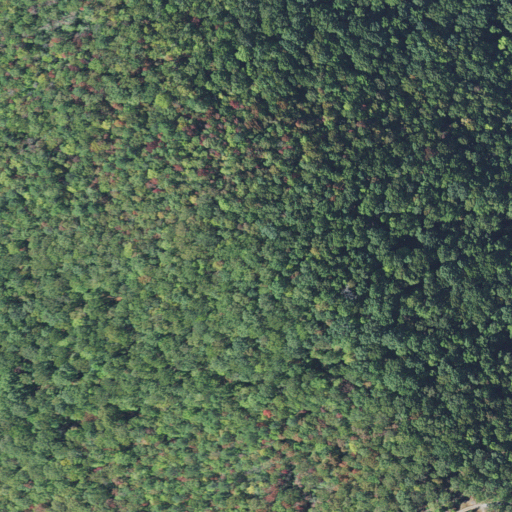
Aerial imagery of mountain in North Carolina named Bryson Mountain containing deciduous forest and mixed forest